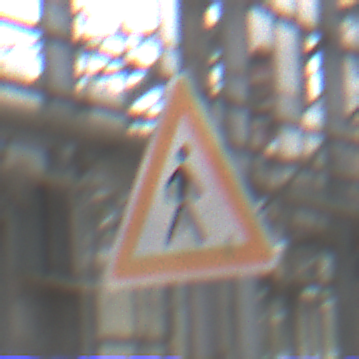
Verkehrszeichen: FussgaengerLinks
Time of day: Midday
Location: Roofed (Special)
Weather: Overcast
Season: NotSpecified
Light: Natural